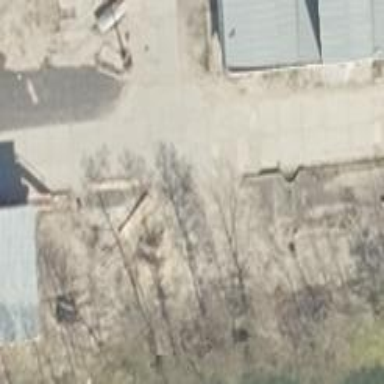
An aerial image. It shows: Concrete driveway.